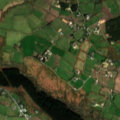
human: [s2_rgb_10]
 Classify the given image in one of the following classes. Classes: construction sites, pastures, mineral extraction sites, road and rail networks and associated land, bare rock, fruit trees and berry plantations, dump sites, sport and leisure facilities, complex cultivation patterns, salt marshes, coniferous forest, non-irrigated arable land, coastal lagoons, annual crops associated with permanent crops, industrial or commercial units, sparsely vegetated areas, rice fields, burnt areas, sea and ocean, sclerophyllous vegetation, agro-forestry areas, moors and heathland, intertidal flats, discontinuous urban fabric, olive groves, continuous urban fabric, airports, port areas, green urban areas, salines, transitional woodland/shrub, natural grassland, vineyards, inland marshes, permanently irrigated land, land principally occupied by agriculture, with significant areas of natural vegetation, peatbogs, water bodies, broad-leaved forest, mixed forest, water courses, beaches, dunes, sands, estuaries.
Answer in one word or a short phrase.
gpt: pastures, land principally occupied by agriculture, with significant areas of natural vegetation, coniferous forest, mixed forest